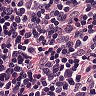
Metastatic tissue present: no